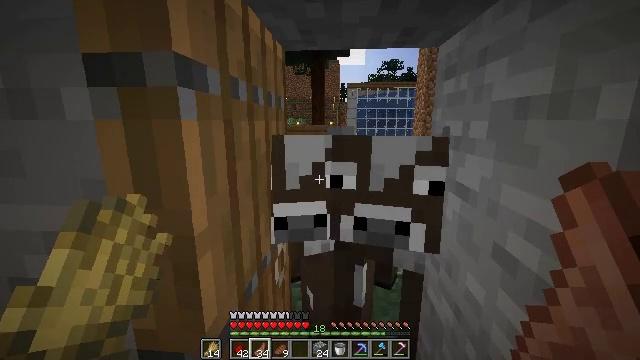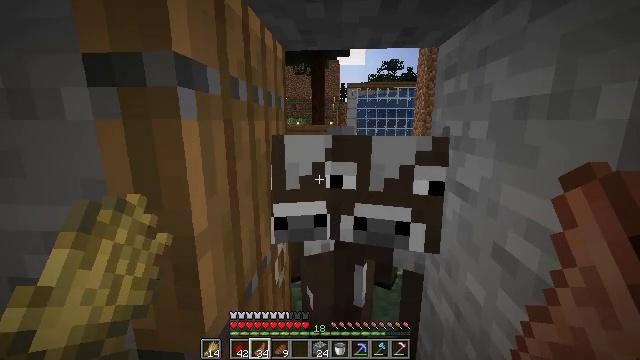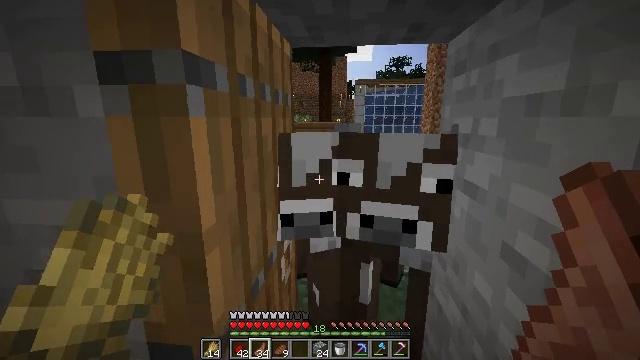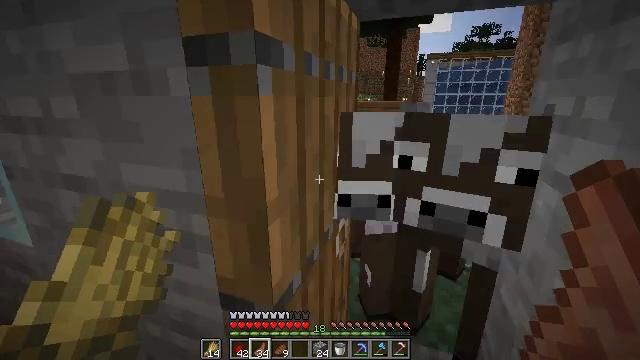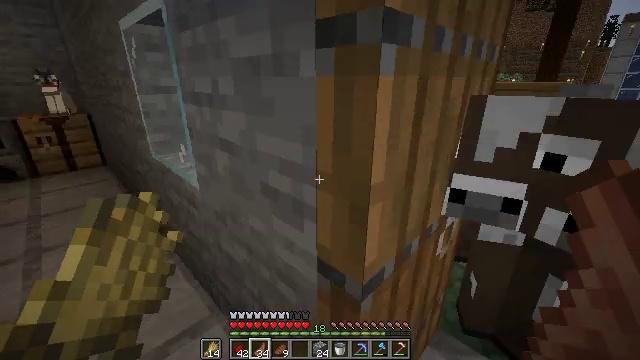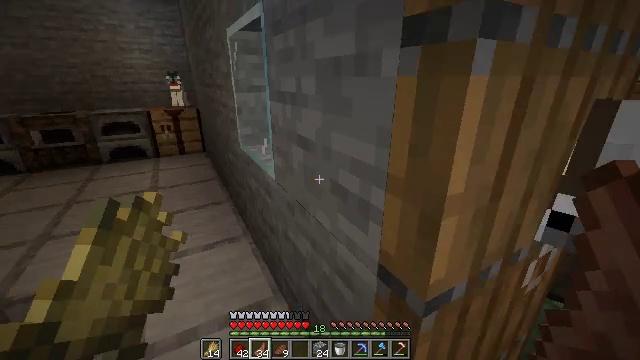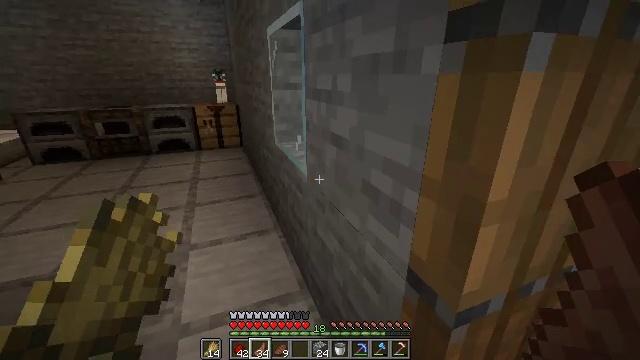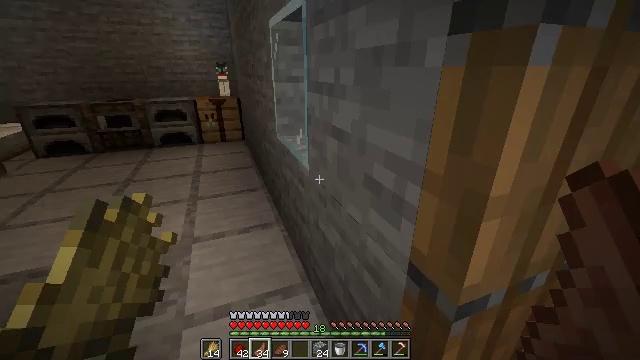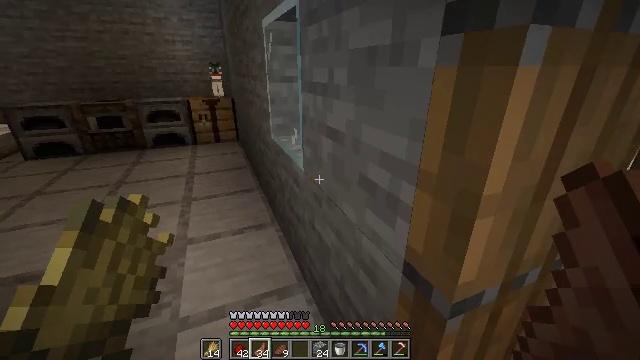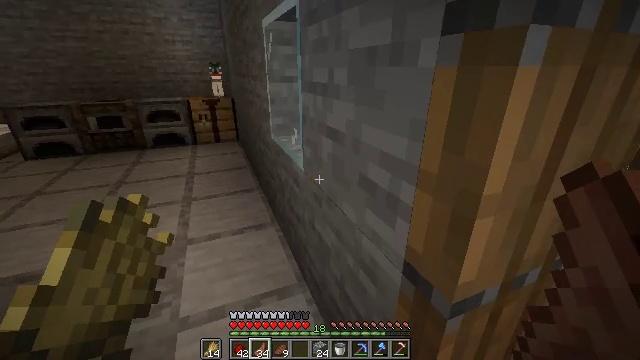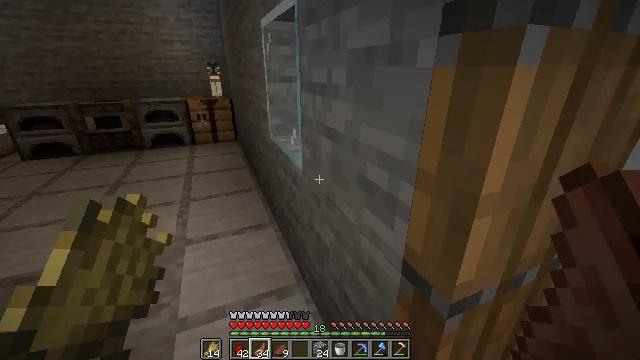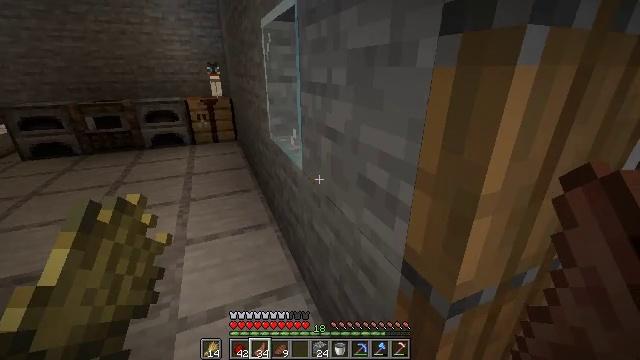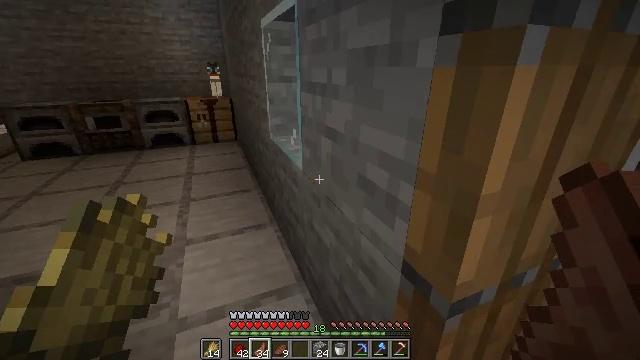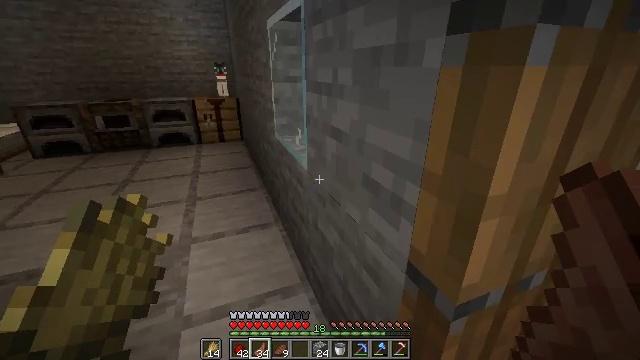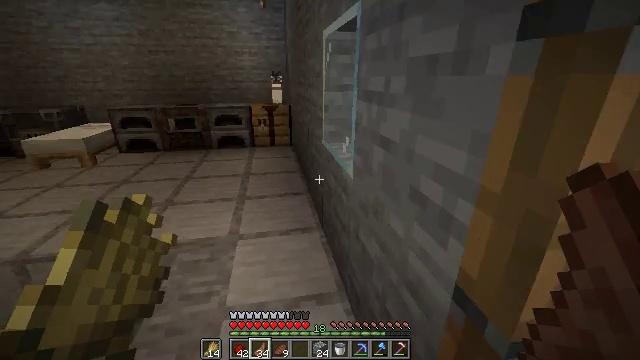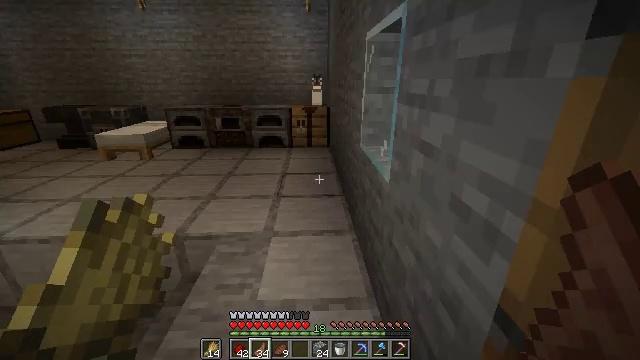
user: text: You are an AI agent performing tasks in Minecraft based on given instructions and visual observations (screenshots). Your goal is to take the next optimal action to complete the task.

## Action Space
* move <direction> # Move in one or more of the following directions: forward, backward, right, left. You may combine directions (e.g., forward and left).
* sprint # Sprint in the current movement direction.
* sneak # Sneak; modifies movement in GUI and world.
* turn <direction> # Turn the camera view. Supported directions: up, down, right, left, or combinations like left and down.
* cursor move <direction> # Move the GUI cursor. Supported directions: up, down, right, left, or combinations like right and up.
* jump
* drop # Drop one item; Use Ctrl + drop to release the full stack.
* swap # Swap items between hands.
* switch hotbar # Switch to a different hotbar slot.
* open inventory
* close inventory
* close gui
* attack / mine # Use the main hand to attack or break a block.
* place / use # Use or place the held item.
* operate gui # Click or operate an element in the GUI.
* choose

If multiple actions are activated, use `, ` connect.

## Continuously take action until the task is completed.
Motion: motion action
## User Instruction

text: Craft a spruce fence.
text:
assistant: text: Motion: no_op
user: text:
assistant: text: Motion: turn left
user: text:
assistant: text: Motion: turn left and down
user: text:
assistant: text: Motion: turn left and down
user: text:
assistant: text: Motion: turn left
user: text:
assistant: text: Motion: turn left
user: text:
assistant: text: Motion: turn down
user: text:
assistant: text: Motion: turn right
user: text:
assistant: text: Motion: no_op
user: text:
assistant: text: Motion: no_op
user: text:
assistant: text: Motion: no_op
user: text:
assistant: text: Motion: no_op
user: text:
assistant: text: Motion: turn left
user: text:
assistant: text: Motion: turn left and up
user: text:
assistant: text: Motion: turn left
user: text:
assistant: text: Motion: turn left
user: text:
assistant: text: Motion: no_op
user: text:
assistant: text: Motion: turn left
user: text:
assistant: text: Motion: no_op
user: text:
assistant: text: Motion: move forward
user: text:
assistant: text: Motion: move forward
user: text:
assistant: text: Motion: move forward, turn left
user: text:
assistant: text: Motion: move forward, turn left
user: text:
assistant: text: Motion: move forward, turn left
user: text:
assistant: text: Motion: move forward
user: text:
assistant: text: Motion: move forward
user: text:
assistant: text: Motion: move forward
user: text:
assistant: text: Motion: move forward, sprint
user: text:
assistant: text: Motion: move forward, sprint
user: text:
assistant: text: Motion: move forward, sprint